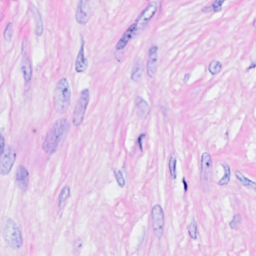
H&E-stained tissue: Breast